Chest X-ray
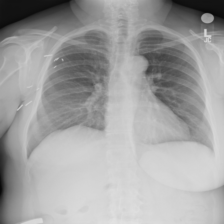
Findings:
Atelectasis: negative
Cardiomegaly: negative
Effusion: negative
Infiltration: negative
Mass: negative
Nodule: negative
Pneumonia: negative
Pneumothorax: negative
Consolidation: negative
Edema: negative
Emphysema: negative
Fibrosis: negative
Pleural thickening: negative
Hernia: negative